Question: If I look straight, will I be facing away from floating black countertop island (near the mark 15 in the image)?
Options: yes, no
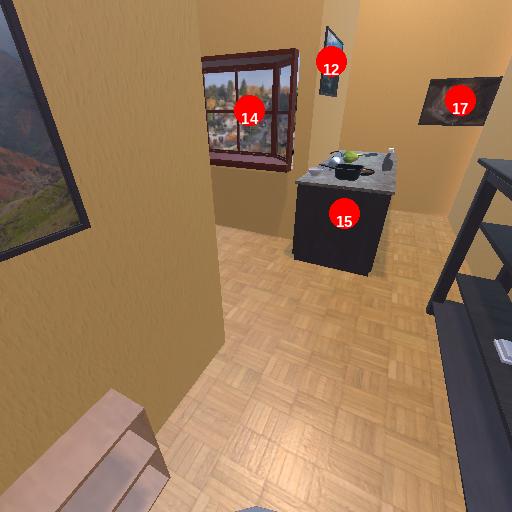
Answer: yes